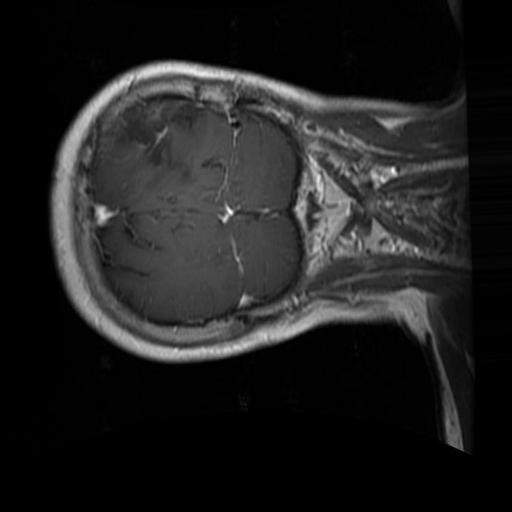
Label: brain_glioma